Interaction volume radius: 5 \u00c5
Interaction volume height: 15 \u00c5
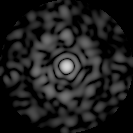
Disorder parameter: 0.8515